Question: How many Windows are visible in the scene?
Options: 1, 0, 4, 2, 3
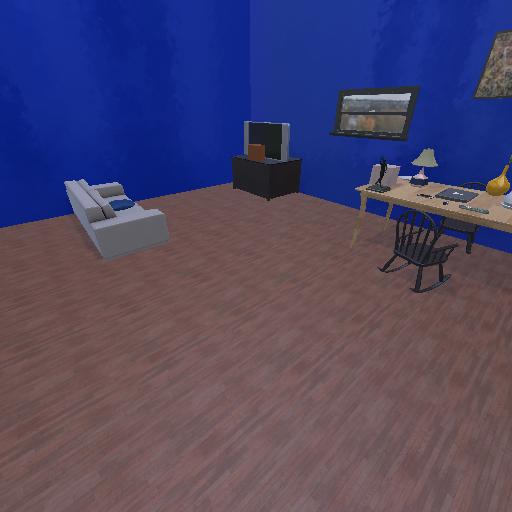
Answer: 1